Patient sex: M
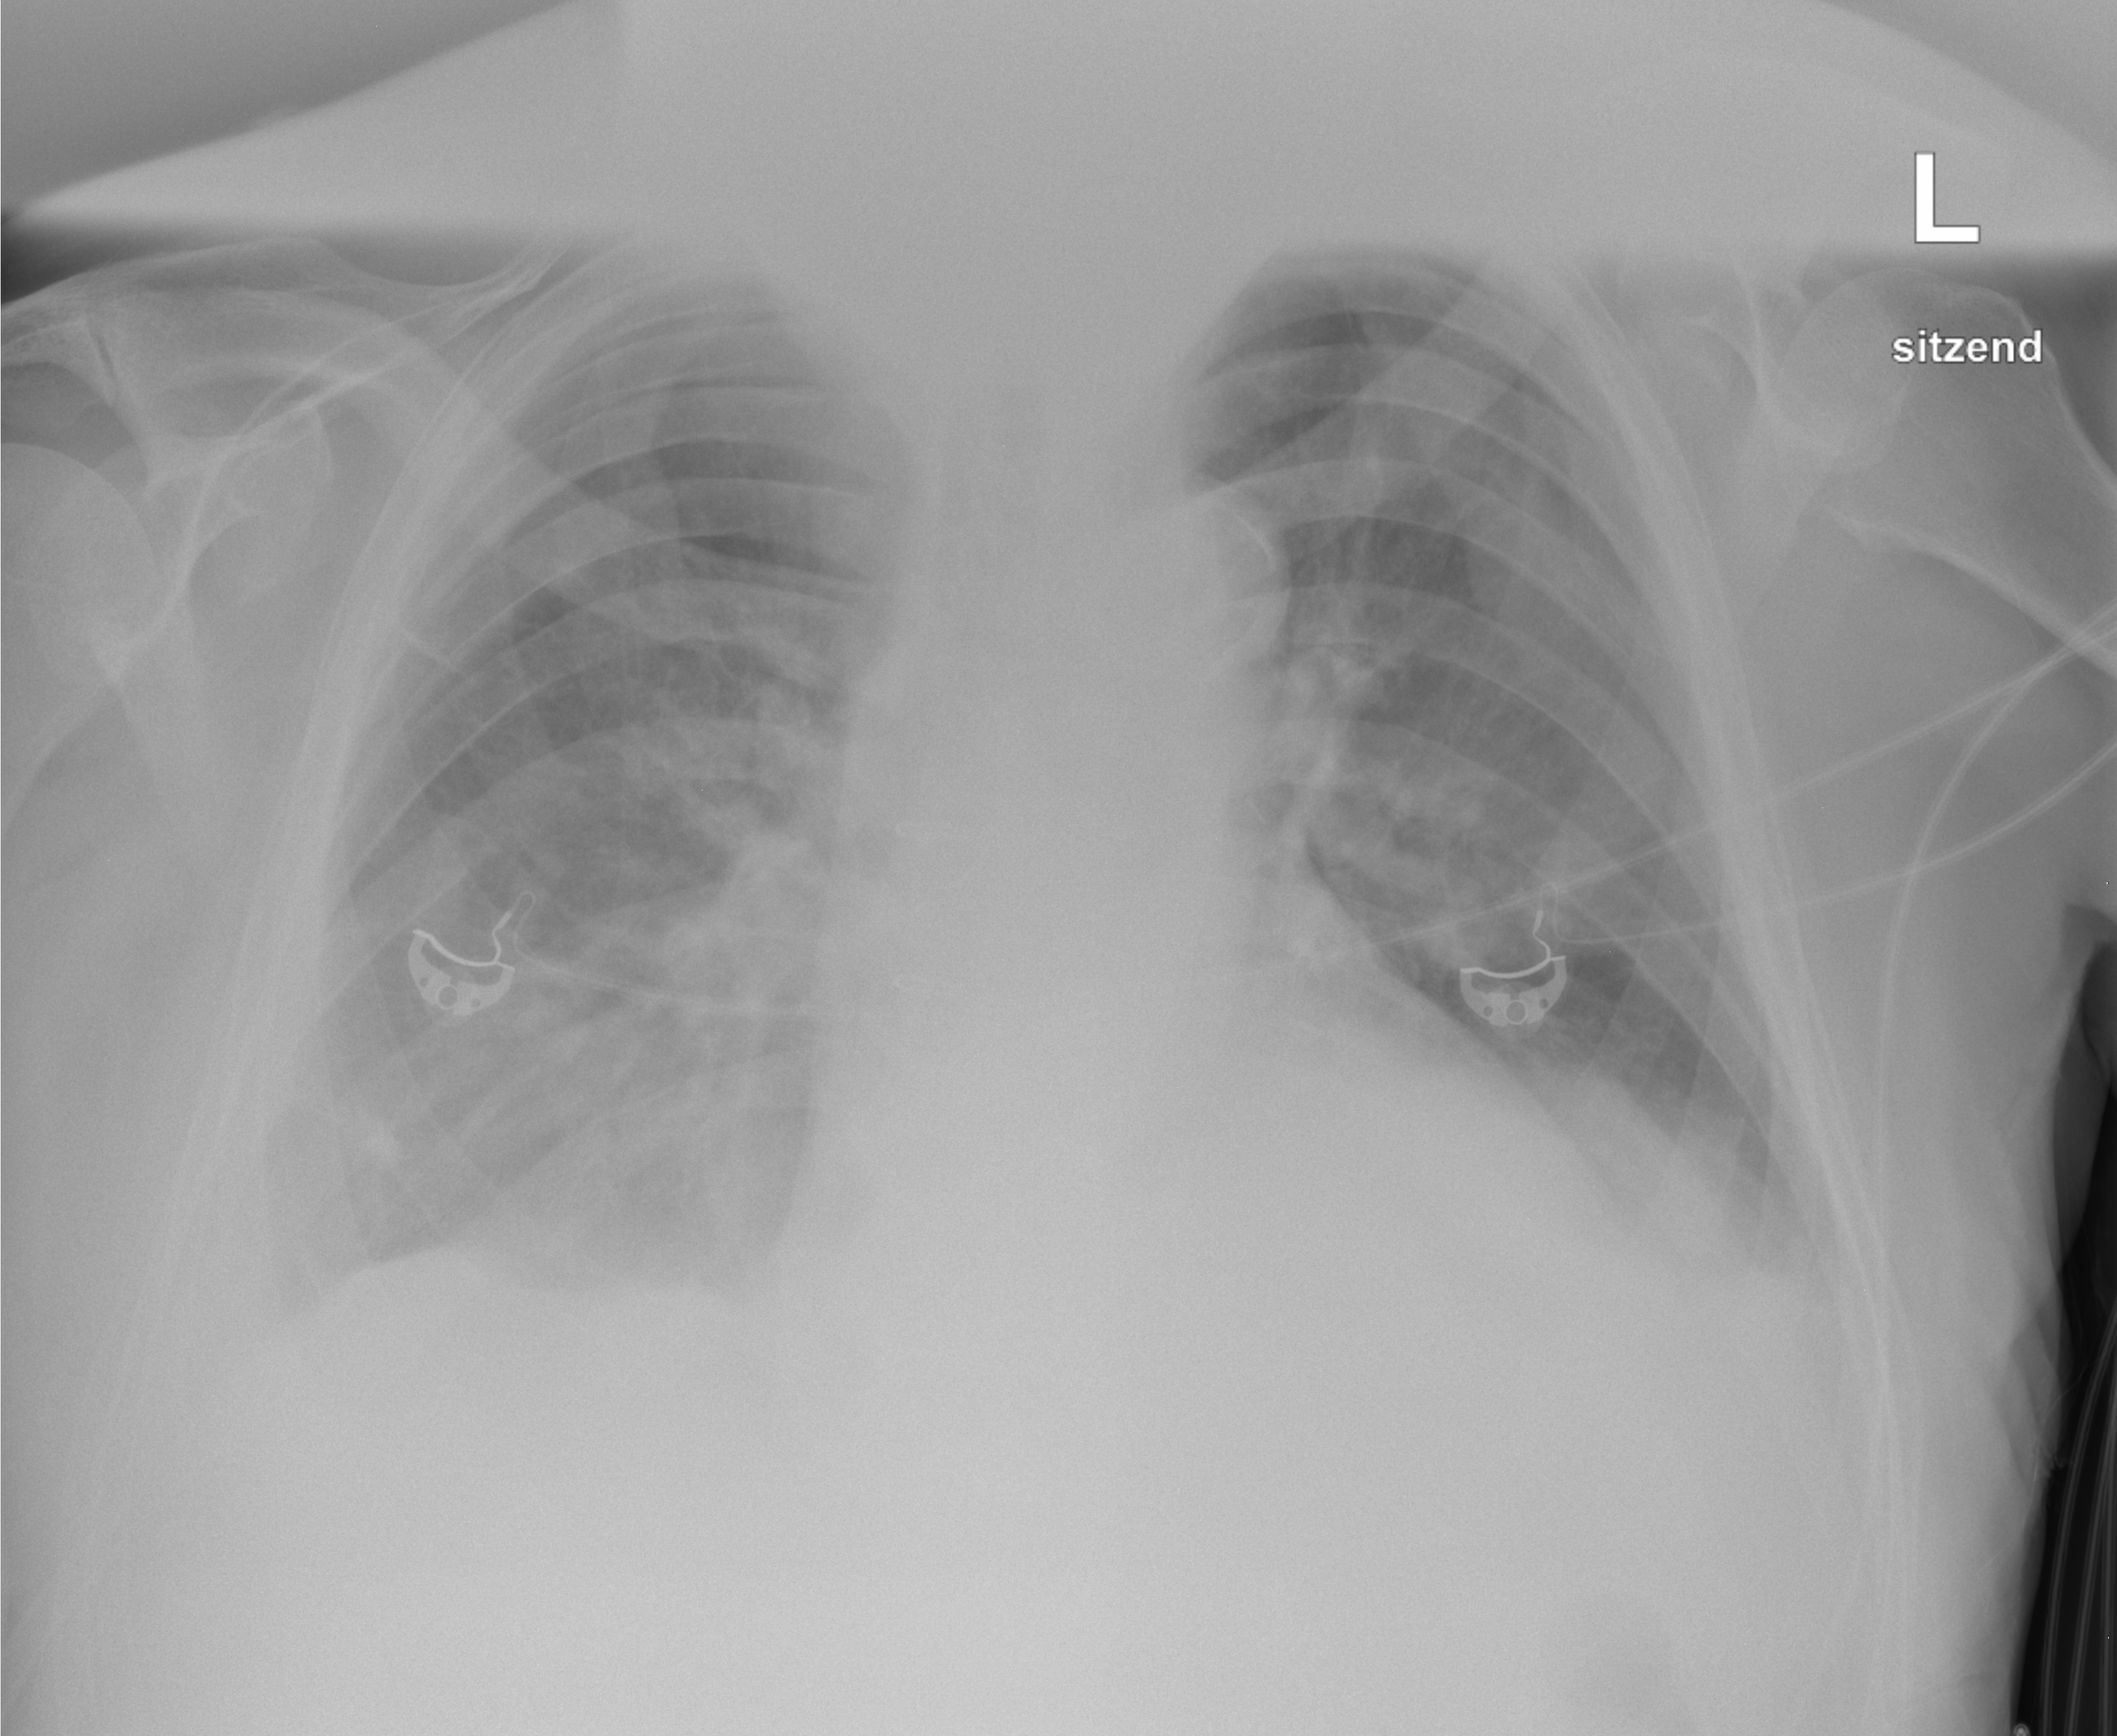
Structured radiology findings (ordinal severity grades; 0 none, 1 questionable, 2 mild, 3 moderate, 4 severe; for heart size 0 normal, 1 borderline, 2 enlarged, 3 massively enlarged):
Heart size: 1
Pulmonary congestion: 2
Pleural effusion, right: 1
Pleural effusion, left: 1
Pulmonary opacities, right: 0
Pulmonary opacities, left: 2
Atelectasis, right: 2
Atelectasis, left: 3